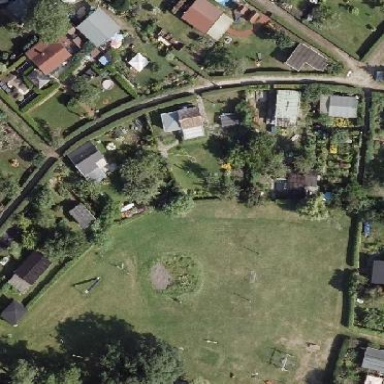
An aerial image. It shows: Plot within allotments.